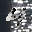
Label: 4